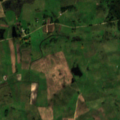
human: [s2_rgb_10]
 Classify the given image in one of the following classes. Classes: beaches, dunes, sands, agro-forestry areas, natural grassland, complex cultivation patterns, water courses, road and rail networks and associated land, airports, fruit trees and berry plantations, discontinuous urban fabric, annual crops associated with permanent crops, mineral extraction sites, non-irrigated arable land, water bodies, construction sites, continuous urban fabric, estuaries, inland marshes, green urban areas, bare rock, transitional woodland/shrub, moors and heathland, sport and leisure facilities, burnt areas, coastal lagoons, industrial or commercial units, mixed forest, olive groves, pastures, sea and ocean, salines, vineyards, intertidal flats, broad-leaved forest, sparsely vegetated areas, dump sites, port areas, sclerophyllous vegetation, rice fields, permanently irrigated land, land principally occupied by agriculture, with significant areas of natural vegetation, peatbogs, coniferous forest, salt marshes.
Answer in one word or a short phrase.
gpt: pastures, complex cultivation patterns, land principally occupied by agriculture, with significant areas of natural vegetation, mixed forest